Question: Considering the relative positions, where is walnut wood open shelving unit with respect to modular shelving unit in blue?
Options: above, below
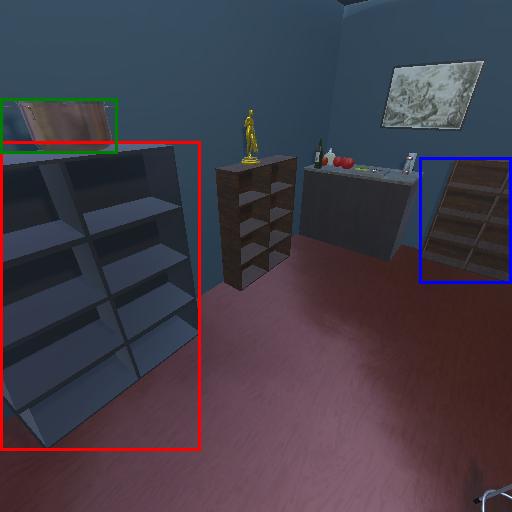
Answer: above